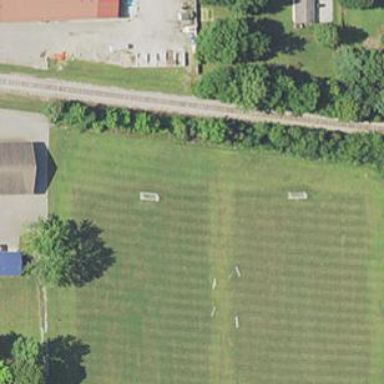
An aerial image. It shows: Soccer pitch designated for leisure and sports activities.